Field crop: maize
Growth stage: 2
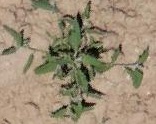
Species: atriplex